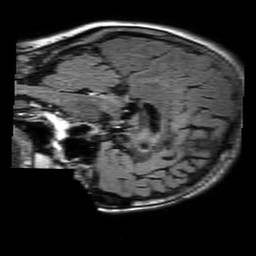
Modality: FLAIR
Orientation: sagittal
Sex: female
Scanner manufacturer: philips
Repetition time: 11 s
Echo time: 0.125 s